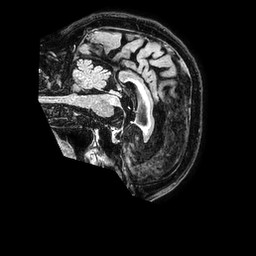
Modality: FLAIR
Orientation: sagittal
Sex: male
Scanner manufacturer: philips
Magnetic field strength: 1.5 T
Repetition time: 4.8 s
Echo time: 0.3 s